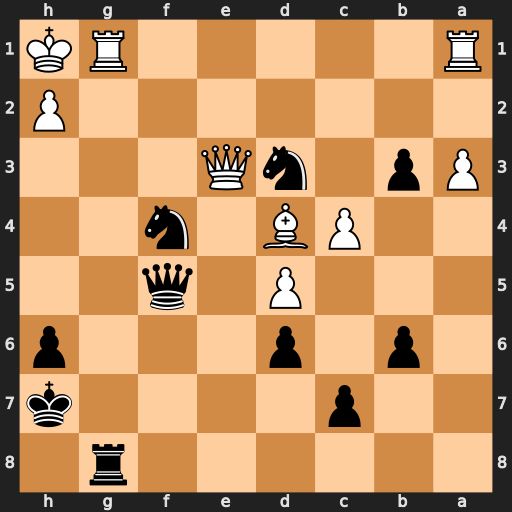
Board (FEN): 6r1/2p4k/1p1p3p/3P1q2/2PB1n2/Pp1nQ3/7P/R5RK
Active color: b
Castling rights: -
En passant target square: -
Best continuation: Nf2+ Qxf2 Qe4+